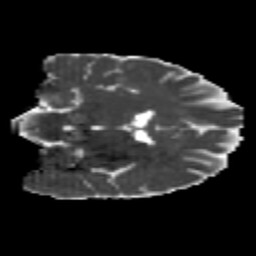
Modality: MD
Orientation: coronal
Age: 23
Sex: male
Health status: healthy
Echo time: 0.074 s